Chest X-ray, AP view. Patient: 76 years old, sex M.
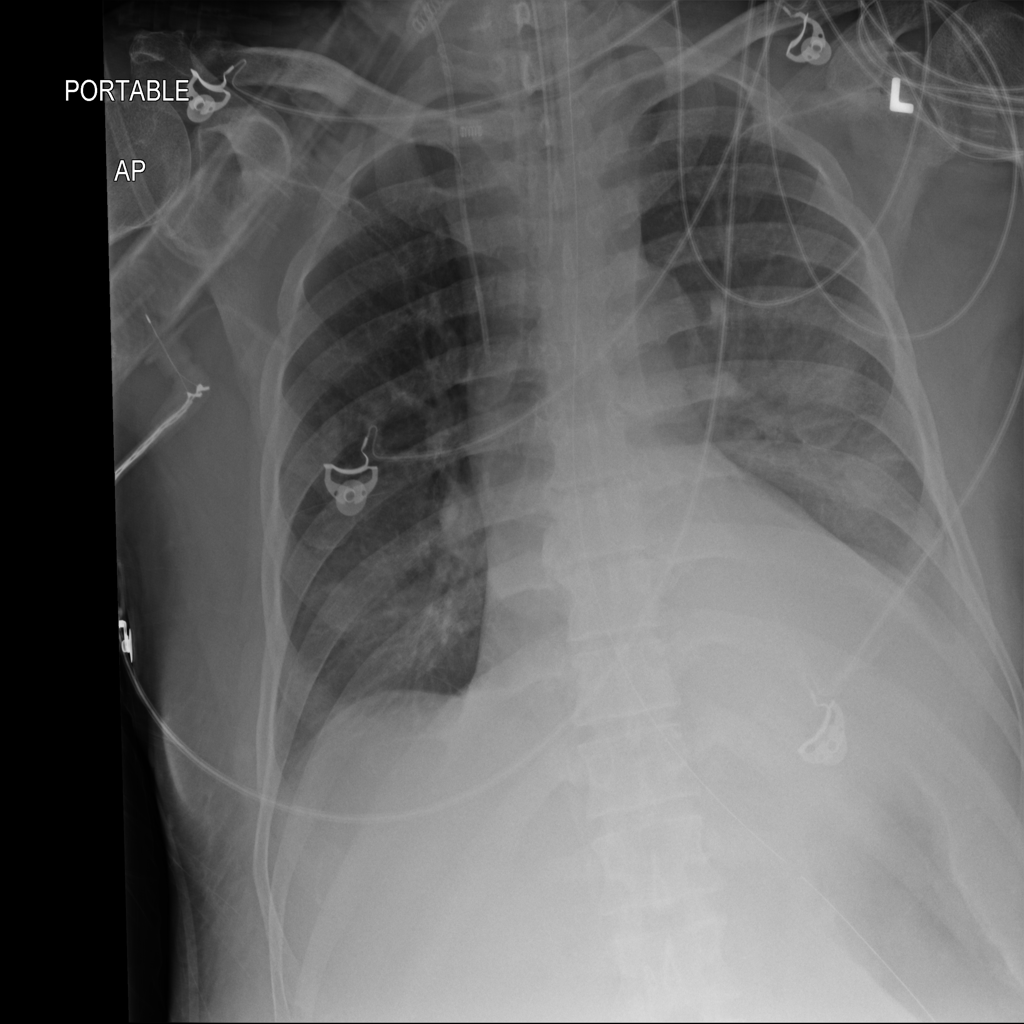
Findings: Effusion